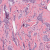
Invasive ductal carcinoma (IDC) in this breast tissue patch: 1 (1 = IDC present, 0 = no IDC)